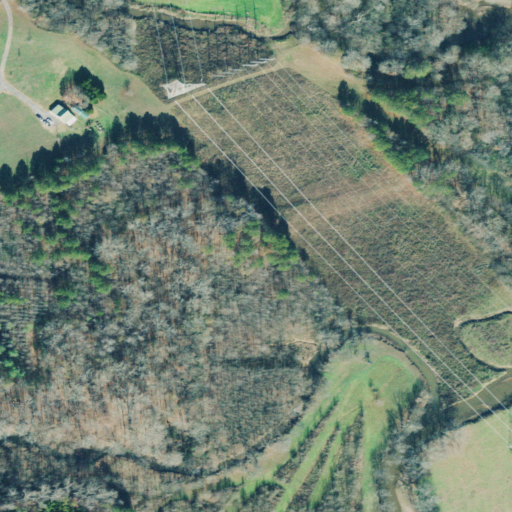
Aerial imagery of island in Georgia named Randolph Island containing pasture, deciduous forest, woody wetlands, mixed forest, open development, and herbaceous wetlands